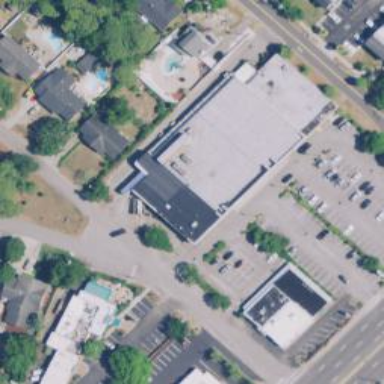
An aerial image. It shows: Supermarket.